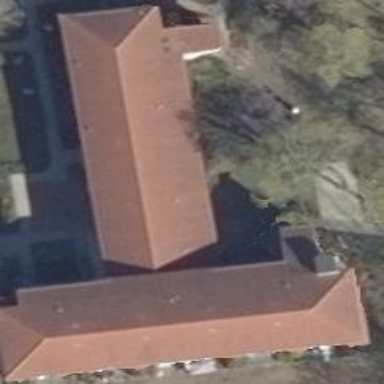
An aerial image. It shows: Building.